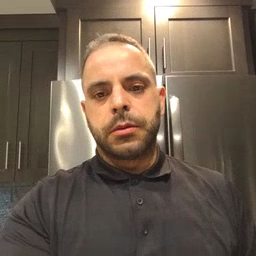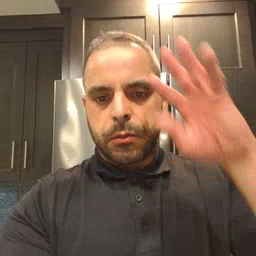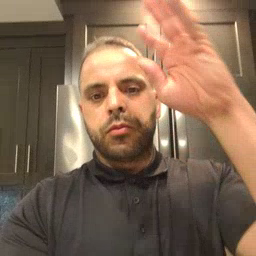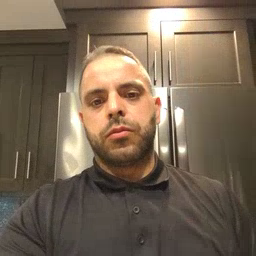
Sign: pretend